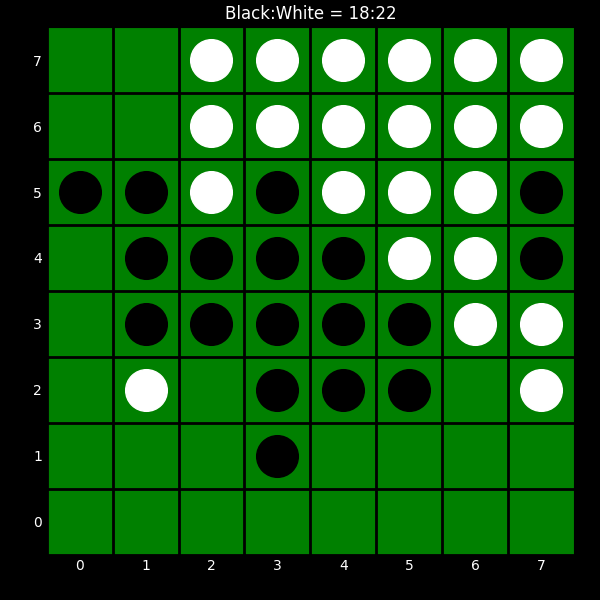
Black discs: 18
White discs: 22